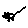
Label: cat